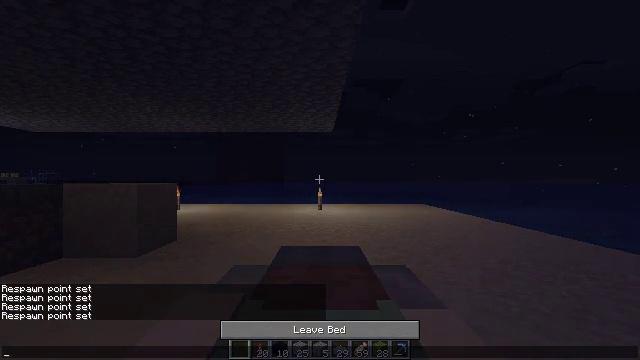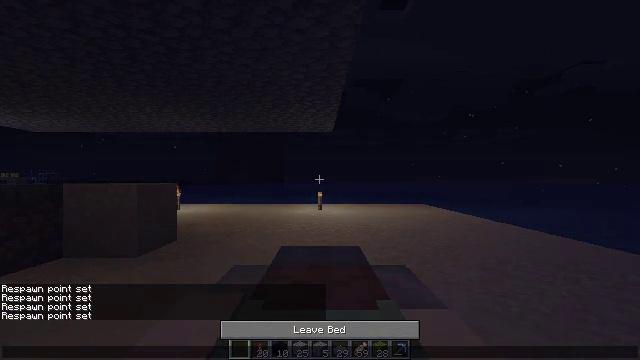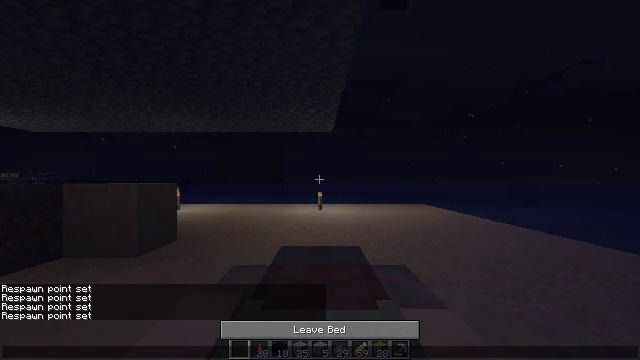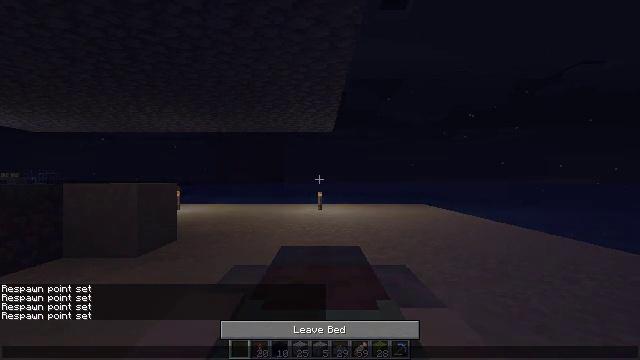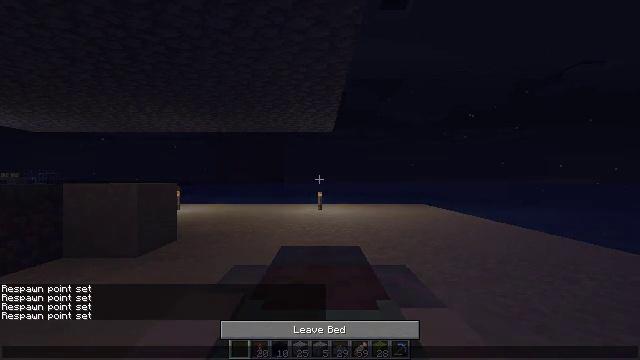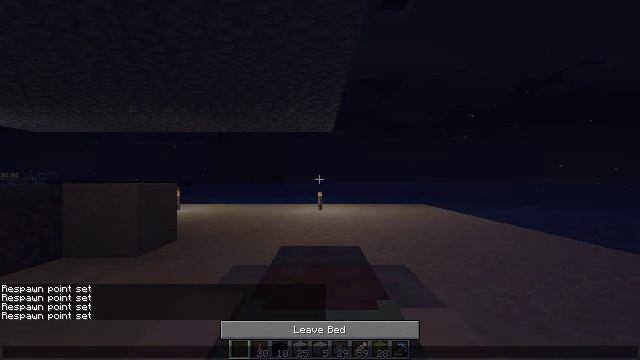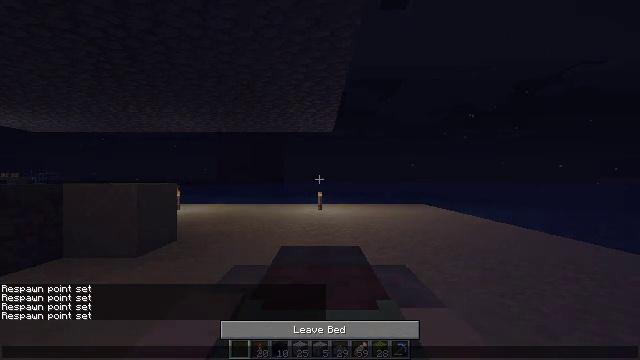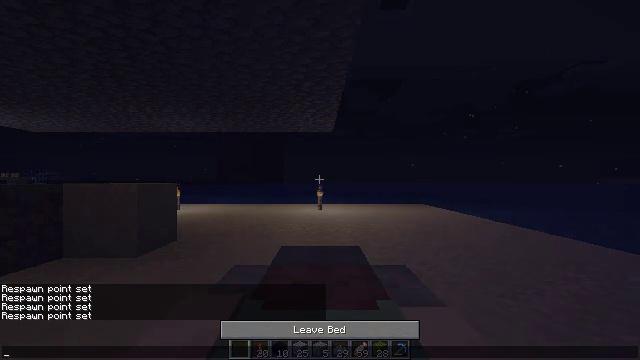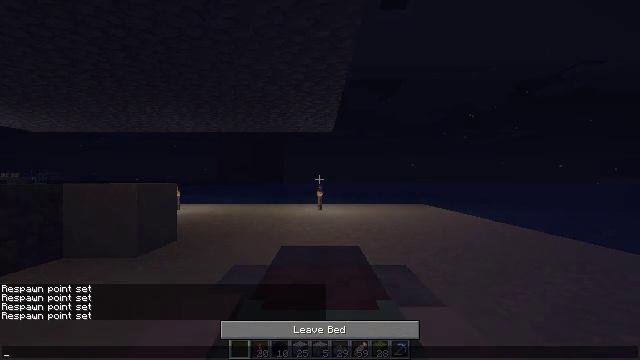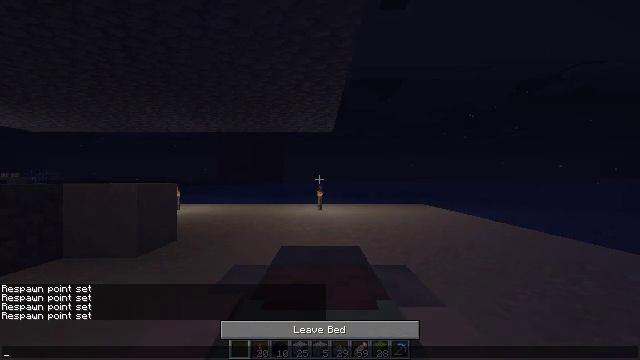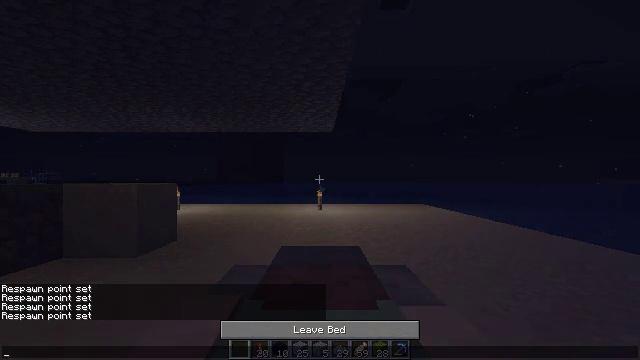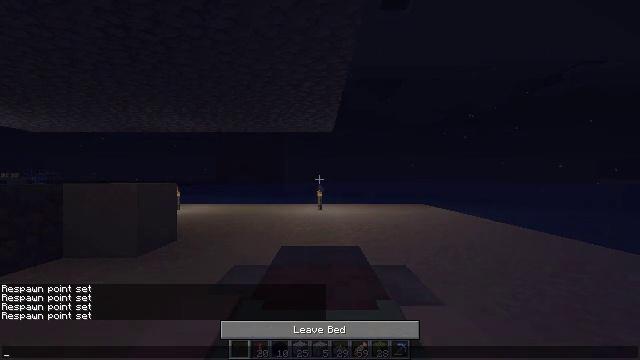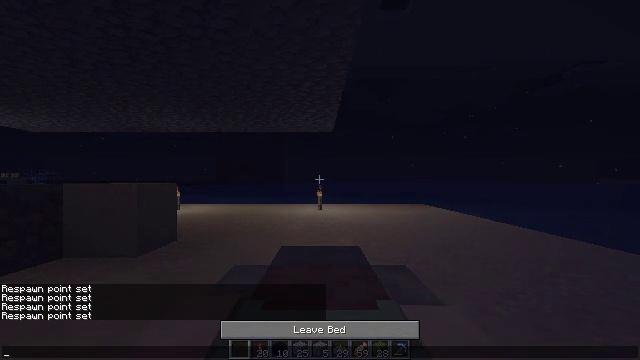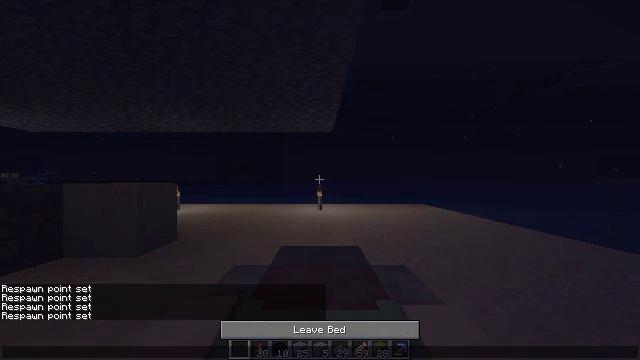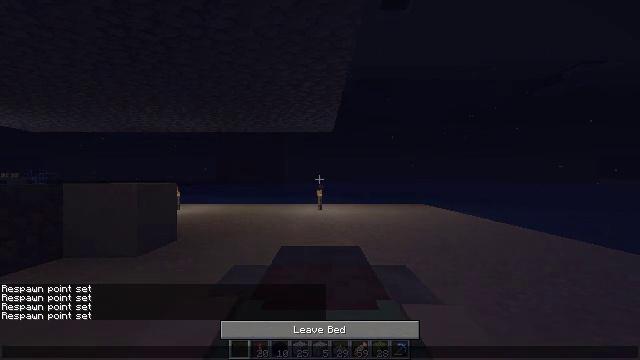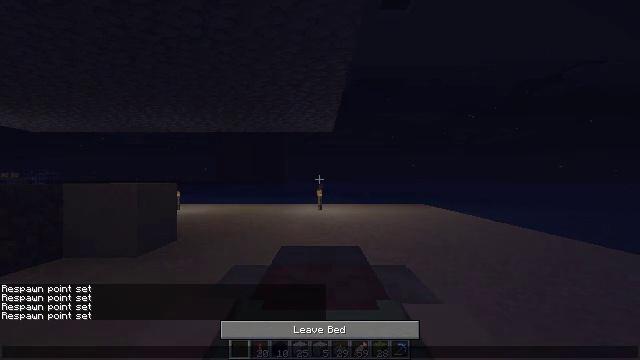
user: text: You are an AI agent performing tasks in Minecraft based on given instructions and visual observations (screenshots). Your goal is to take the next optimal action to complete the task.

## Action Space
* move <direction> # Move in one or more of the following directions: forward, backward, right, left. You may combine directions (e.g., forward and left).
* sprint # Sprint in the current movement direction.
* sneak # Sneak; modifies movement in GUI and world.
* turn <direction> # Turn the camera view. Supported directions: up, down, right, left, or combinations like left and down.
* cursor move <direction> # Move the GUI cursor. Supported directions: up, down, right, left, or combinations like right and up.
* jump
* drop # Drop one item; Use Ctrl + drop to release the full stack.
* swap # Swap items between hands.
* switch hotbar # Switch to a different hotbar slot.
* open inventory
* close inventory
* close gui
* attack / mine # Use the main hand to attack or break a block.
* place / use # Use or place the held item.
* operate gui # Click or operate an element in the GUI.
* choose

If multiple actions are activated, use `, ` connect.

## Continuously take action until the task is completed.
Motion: motion action
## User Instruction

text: Mine the light gray bed.
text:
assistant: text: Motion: no_op
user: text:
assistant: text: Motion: no_op
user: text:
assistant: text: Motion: no_op
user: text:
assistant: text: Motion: no_op
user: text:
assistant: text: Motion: no_op
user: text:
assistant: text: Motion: no_op
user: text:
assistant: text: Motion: no_op
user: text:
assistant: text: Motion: no_op
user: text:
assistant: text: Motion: no_op
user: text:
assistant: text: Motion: no_op
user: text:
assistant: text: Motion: no_op
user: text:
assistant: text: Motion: no_op
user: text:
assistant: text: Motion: no_op
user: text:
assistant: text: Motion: no_op
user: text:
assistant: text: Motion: no_op
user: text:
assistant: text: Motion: no_op
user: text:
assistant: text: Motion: no_op
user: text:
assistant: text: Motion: no_op
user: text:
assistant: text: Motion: no_op
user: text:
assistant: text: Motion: no_op
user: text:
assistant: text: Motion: no_op
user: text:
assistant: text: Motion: no_op
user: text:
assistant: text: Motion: no_op
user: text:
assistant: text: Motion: no_op
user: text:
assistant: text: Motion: no_op
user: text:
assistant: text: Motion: no_op
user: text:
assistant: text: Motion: no_op
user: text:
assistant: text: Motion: no_op
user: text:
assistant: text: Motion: no_op
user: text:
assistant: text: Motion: no_op